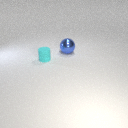
large blue metal sphere to the right of small cyan rubber cylinder